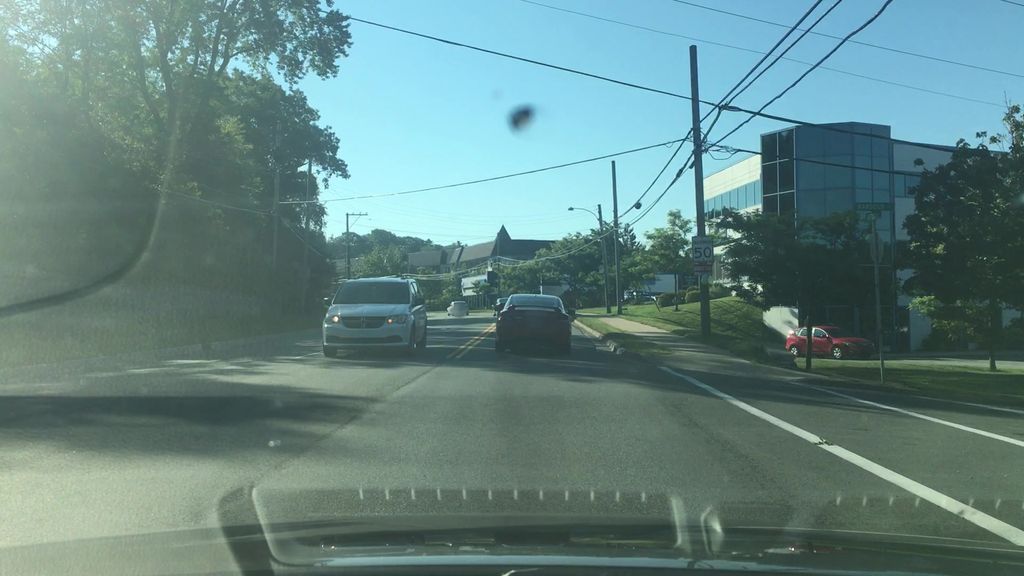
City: halifax